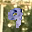
Label: 9